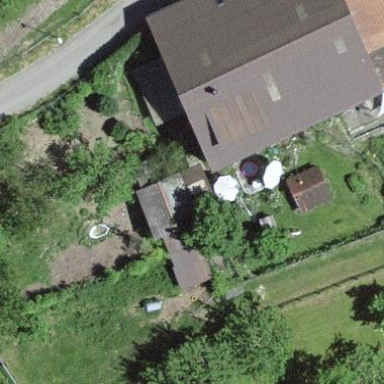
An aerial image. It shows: Farm building.